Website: home-depot
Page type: newsletter-management
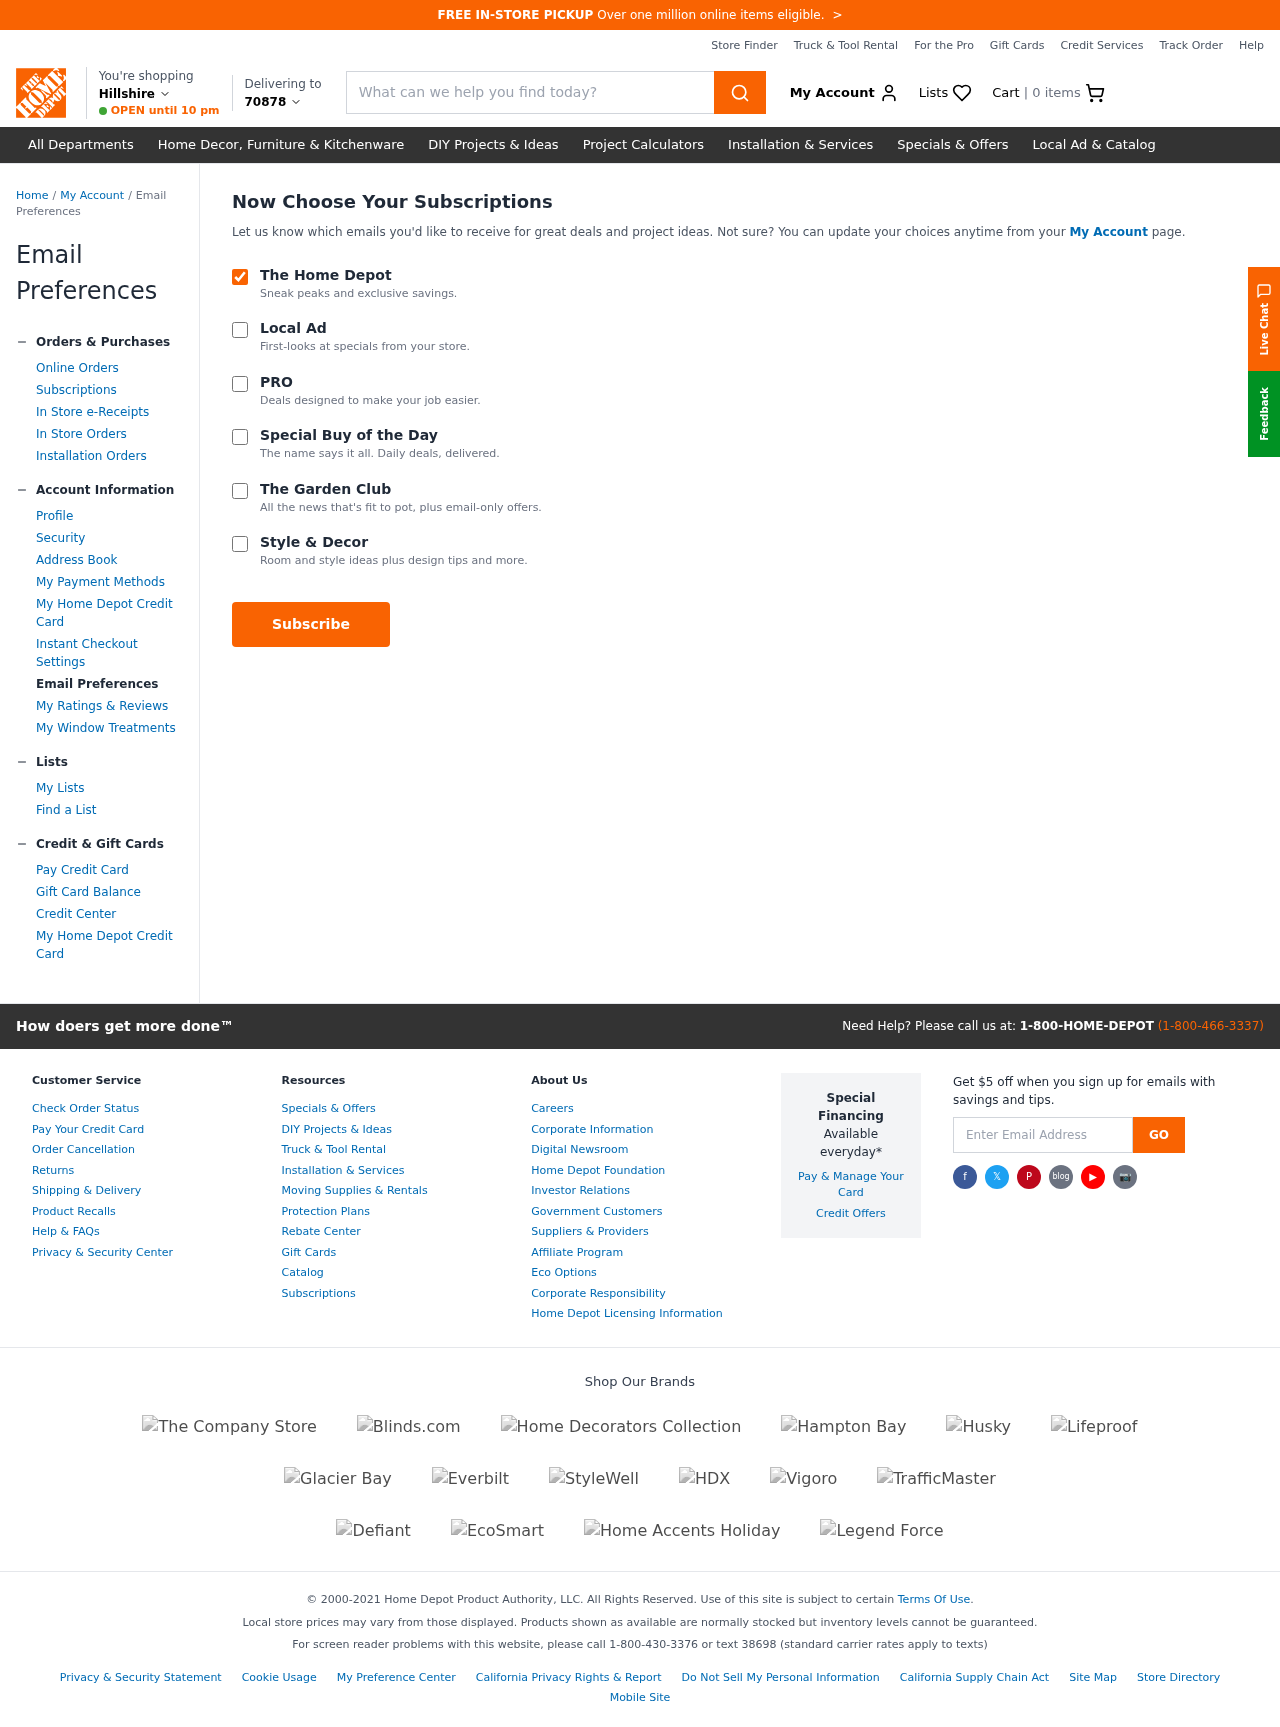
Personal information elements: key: PII_CITY
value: Hillshire
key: PII_POSTCODE
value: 70878
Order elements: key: ORDER_NUM_ITEMS
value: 0
Search elements: key: HEADER_SEARCH
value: What can we help you find today?